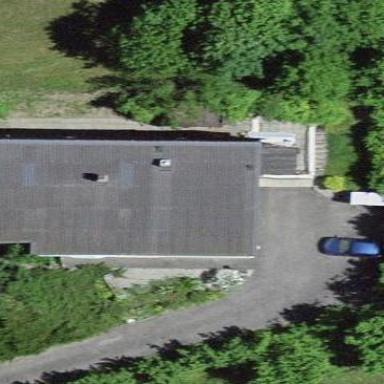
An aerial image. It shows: Residential building.